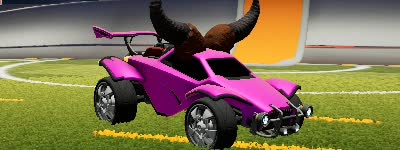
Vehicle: octane